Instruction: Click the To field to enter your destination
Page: home
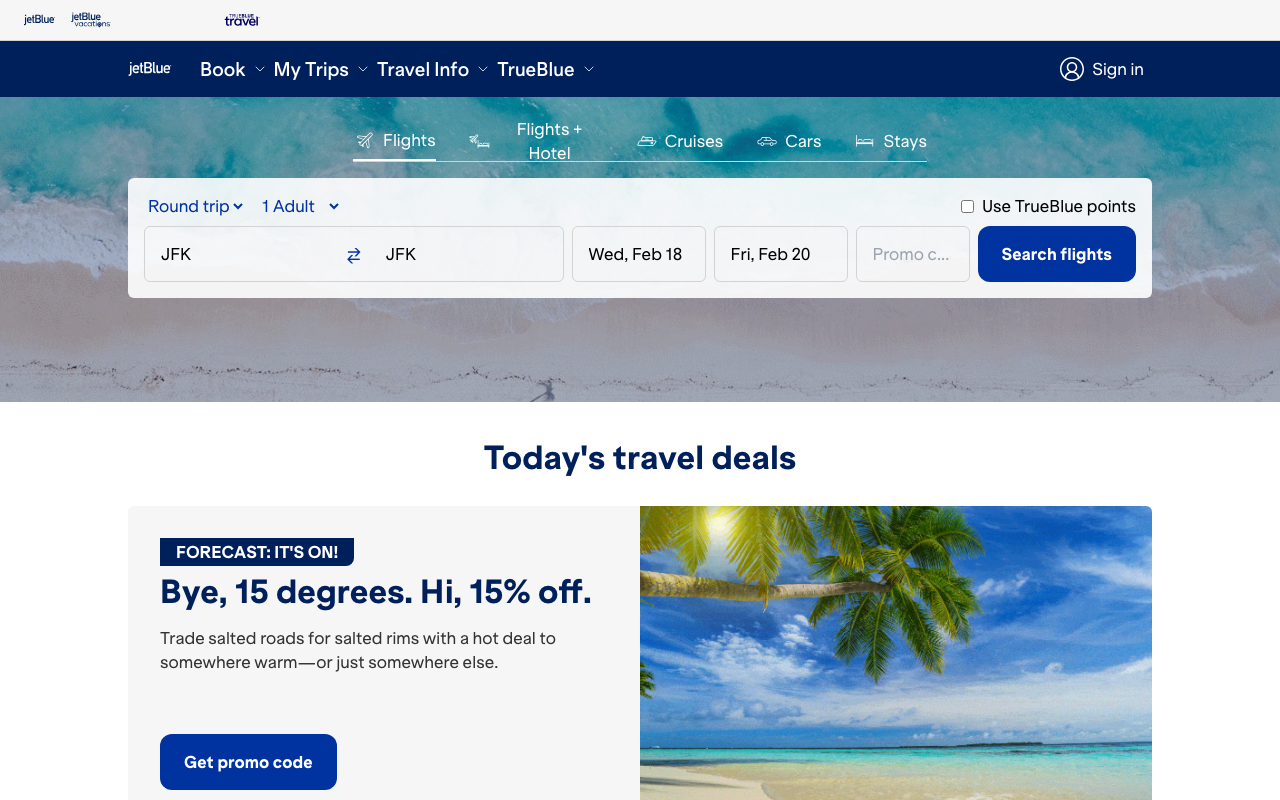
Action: click